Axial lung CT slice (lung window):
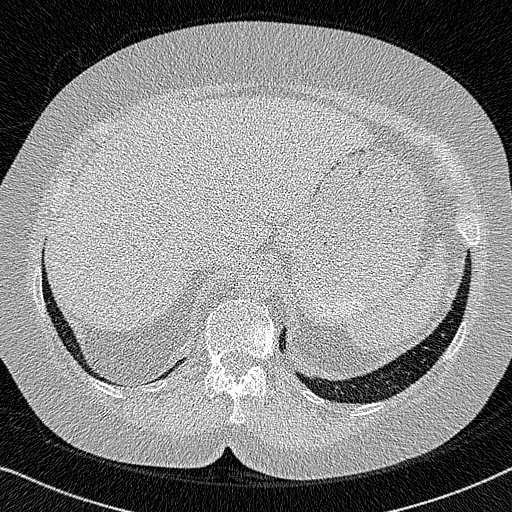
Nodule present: no